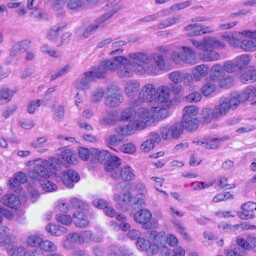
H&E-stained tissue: Ovarian